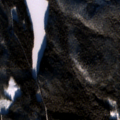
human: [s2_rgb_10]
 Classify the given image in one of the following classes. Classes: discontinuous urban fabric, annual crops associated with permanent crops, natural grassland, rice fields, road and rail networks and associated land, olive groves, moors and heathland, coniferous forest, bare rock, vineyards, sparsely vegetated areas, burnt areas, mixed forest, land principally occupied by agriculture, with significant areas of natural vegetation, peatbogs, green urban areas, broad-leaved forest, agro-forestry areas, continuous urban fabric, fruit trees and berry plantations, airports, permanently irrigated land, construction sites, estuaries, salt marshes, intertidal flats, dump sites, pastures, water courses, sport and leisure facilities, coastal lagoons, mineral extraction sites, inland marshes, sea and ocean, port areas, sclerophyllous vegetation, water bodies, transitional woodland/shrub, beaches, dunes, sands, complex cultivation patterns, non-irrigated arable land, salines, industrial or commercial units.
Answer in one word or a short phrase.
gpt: coniferous forest, mixed forest, water bodies